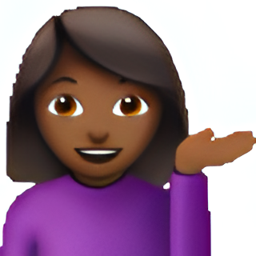
Name: woman tipping hand type 5
Emoji: 💁🏾‍♀️
Group: People & Body
Sub-group: person-gesture